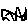
Label: zigzag